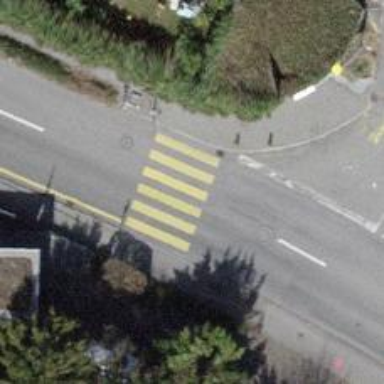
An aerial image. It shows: Uncontrolled zebra crossing with yellow markings.